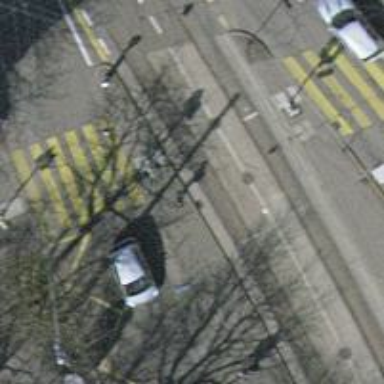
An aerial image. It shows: Bus stop for trolleybuses with designated stop position for public transport.